Question: I am getting an error in the following code on the first line:
'''
if (typeof module != 'undefined' && module.exports) {
module.exports = PushNotification;
}
'''
This is the error:

I cannot seem to find the syntax error here. I am trying to use PushPlugin for iOS.
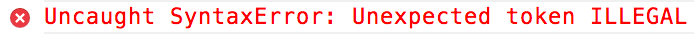
Answer: It looks like you copy-pasted out of a rich text document and it inserted smart quotes:
'''
'undefined'
'''
Replace them with regular quotes:
'''
'undefined'
'''